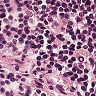
Metastatic tissue present: no